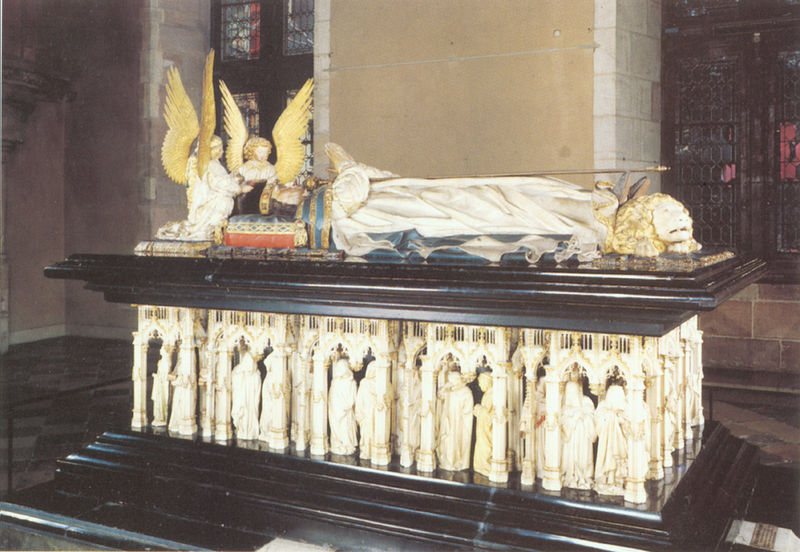
Titel: Grabmal von Philipp dem Kühnen
Künstler: Claus Sluter
Institution: Dijon, Musée des Beaux-Arts
Schlagwörter: blau, flügel, mann, weiß, fenster, holz, marmor, schwarz, säulen, rot, toter, hände, kirche, gewand, gold, krone, engel, relief, liegen, stab, figuren, kissen, könig, stufen, podest, foto, wände, vergoldet, schwert, knien, beten, löwenkopf, schnitzerei, sims, sarg, grab, totenbett, christlich, kapelle, löwe, grabstätte, quasten, elfenbein, grabmal, sarkophag, katholisch, aufbahrung, liegefigur, grap, pleurant